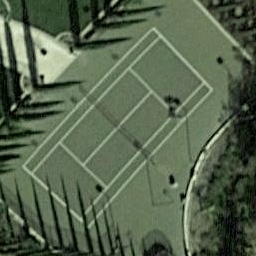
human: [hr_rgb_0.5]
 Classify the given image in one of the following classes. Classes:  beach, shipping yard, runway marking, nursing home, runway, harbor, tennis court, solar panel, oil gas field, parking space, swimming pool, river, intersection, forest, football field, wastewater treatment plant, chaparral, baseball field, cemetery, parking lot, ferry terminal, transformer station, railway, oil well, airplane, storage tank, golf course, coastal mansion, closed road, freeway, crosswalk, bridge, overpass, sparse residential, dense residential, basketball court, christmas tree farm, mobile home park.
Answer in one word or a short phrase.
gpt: tennis court